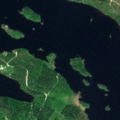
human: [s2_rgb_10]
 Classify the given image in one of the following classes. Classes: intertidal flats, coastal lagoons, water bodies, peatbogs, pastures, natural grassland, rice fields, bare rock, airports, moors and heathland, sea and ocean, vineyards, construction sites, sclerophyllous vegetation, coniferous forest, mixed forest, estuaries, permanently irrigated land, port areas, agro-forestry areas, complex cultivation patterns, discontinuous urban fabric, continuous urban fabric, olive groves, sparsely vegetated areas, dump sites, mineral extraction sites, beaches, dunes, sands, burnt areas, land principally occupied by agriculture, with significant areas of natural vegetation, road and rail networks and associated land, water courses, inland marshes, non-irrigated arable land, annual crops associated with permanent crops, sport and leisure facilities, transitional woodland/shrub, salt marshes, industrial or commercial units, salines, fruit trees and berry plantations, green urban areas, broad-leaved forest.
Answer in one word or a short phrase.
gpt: broad-leaved forest, coniferous forest, mixed forest, water bodies